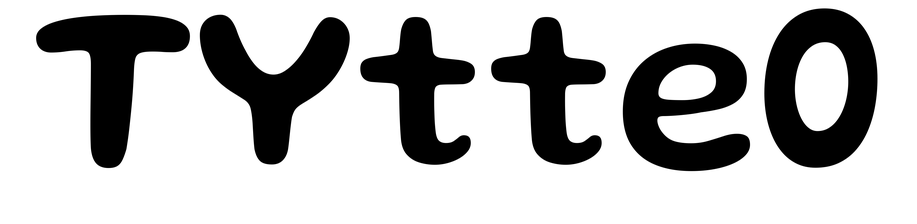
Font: Gluten_Medium